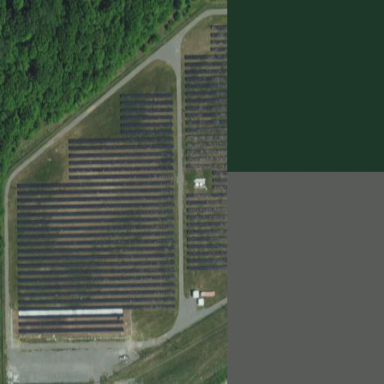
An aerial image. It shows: Solar power plant enclosed by fence. The plant generates electricity using photovoltaic technology.